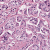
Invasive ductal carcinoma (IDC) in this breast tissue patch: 1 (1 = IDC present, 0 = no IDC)